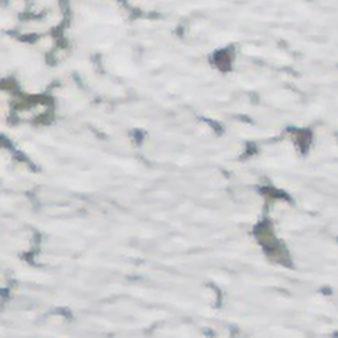
Label: other